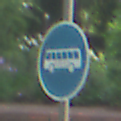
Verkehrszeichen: Busssonderstreifen
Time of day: MorningAfternoon
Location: Outdoor (Urban)
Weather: PartlyCloudy
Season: NotSpecified
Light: Natural